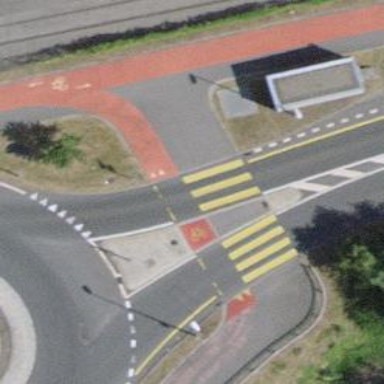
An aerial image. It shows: Uncontrolled zebra crossing with pedestrian island.